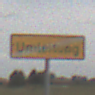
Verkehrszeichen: EndeDerUmleitungsankuendigung
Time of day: Midday
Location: Outdoor (Nature)
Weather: PartlyCloudy
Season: NotSpecified
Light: Natural